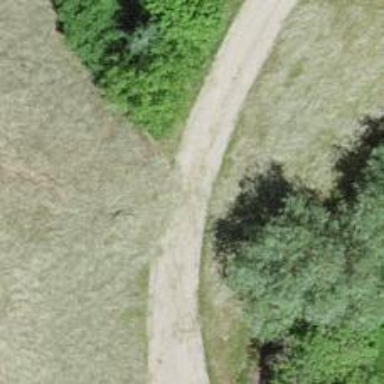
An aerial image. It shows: Gravel track with no sidewalk.